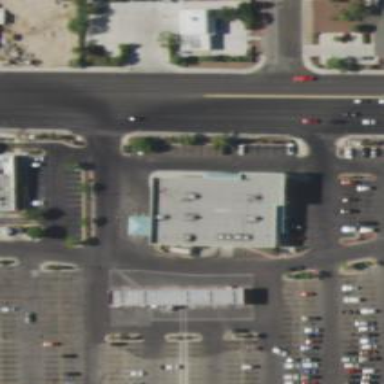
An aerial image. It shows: Pharmacy providing healthcare services.